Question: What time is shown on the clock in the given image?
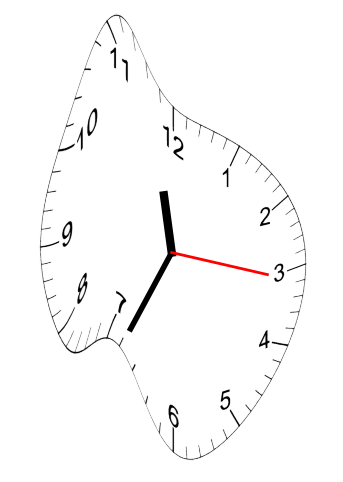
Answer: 11:34:16